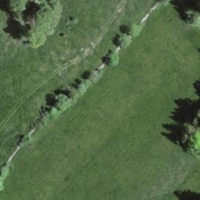
EUNIS habitat code: 23
Species observed at this site:
Anthyllis vulneraria